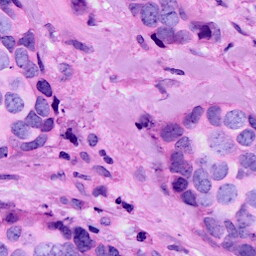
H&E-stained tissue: Breast